Question: What is the value of this measurement?
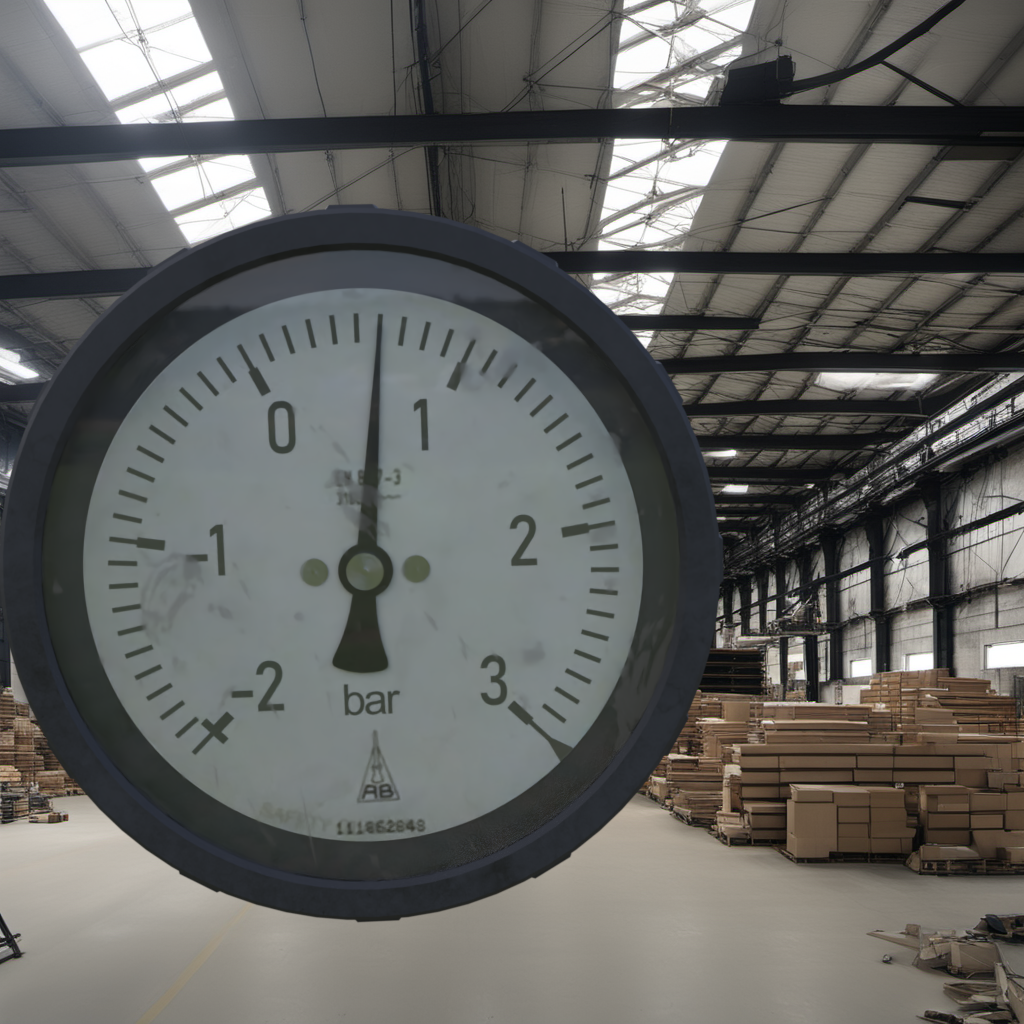
Answer: The result is 0.6
Question: What is the value range of the measurement in the image?
Answer: The range is from -2 to 3
Question: What is the minimum and maximum reading range of the measurement in the image?
Answer: The minimum value is -2 and the maximum value is 3